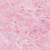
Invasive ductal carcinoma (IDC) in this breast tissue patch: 0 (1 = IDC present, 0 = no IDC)